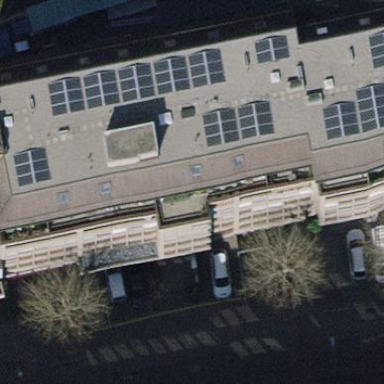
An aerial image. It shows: Office building.